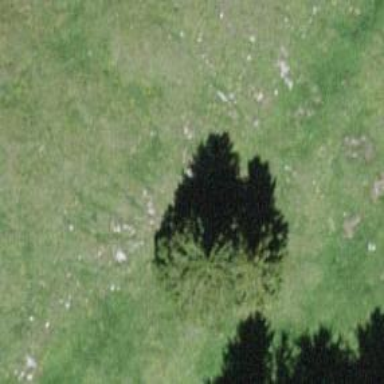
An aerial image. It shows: Needle-leaved tree in nature.